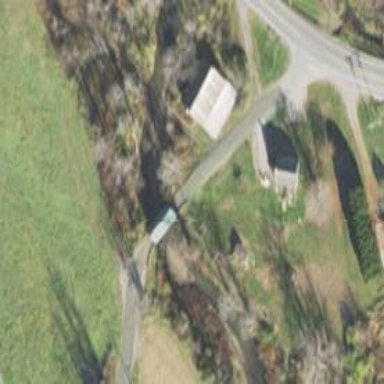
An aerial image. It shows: Residential road with bridge.